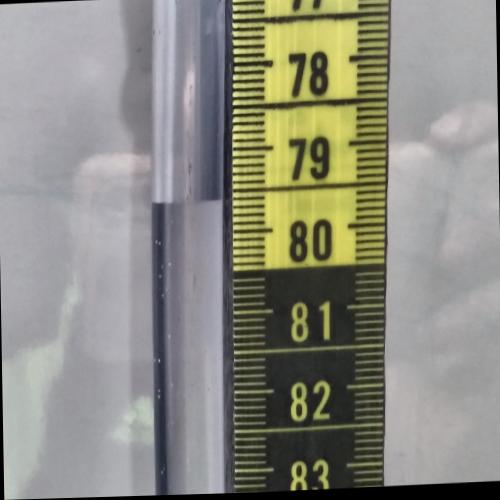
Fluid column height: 79.6 cm